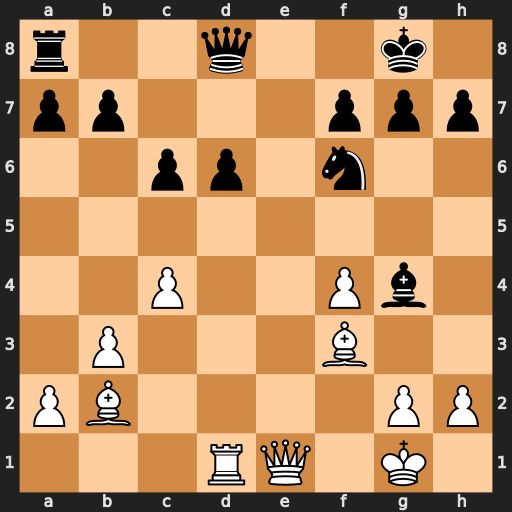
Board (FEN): r2q2k1/pp3ppp/2pp1n2/8/2P2Pb1/1P3B2/PB4PP/3RQ1K1
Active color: w
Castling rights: -
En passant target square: -
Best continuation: Bxf6 Qxf6 Bxg4